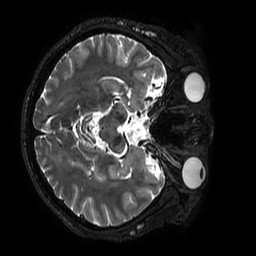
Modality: T2w
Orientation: axial
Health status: ill
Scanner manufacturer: philips
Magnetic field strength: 3 T
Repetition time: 2.5 s
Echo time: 0.331 s